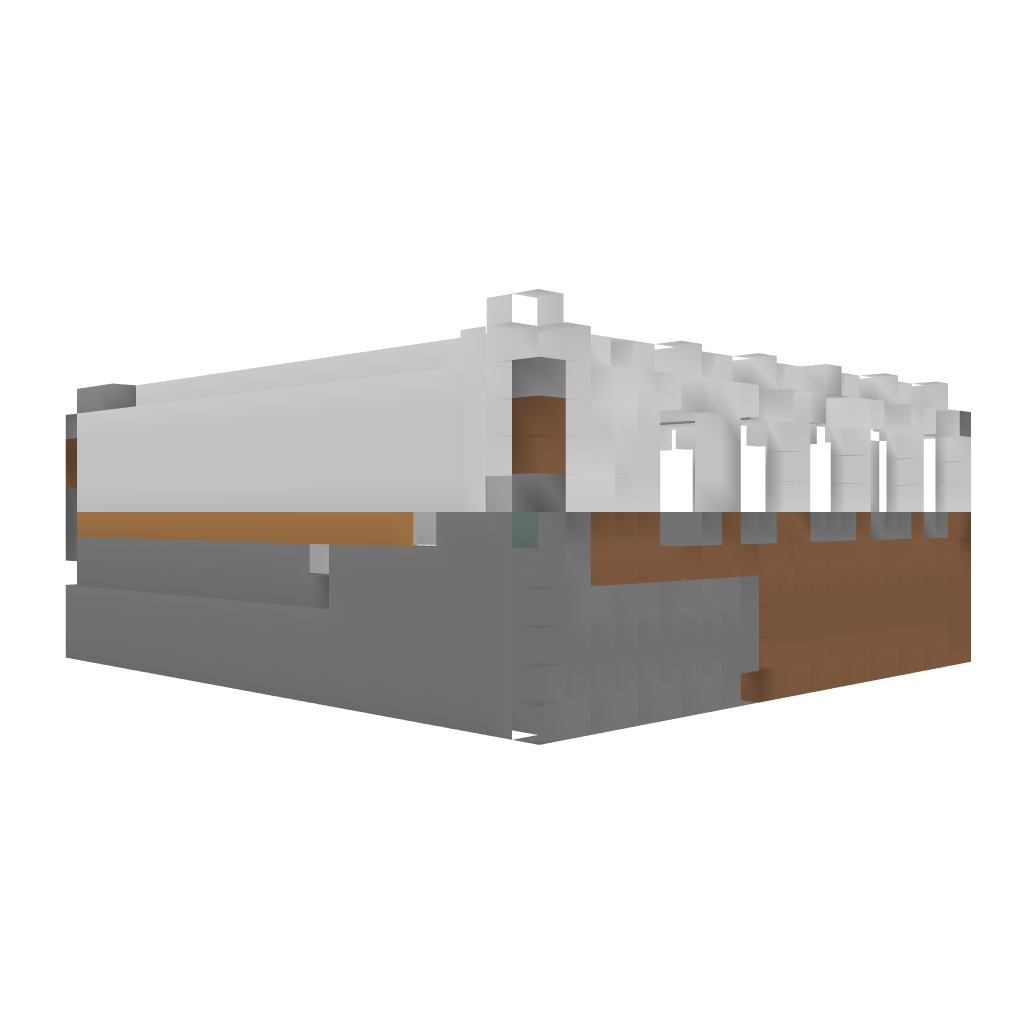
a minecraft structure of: Roman Bathhouse